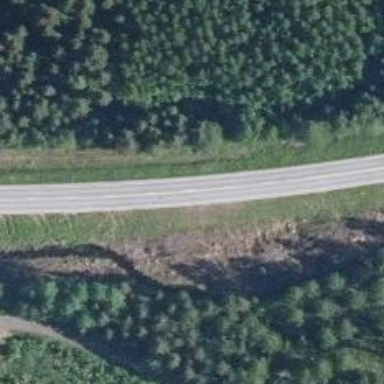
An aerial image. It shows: Asphalt road classified as primary highway.